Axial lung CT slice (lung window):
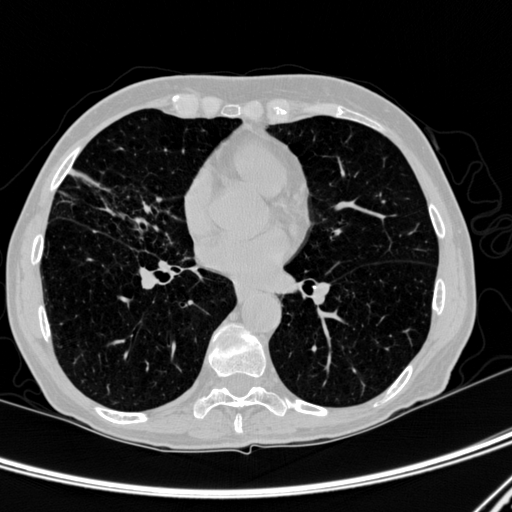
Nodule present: no